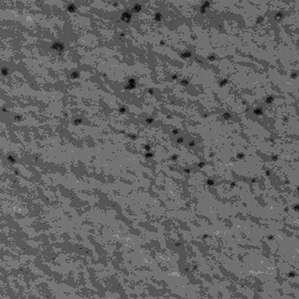
Label: frost